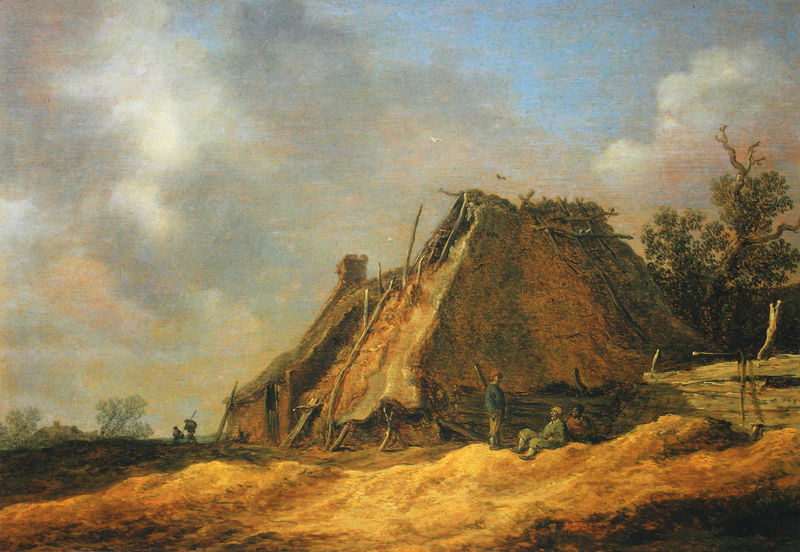
Titel: Gehöft mit Bauern
Künstler: Jan van Goyen
Standort: New York
Institution: Privatsammlung
Schlagwörter: baum, blau, himmel, mann, wolken, bäume, gelb, impressionismus, landschaft, menschen, ocker, sitzen, äste, abend, braun, frau, grau, hell, holz, licht, männer, stroh, weiss, gras, haus, zaun, malerei, bild, öl, ast, natur, hütte, boden, land, realismus, personen, person, rosa, bauern, genre, kamin, sack, schornstein, stock, hellblau, naturalismus, ernte, heu, fels, bauernhof, pause, rast, realistisch, warten, leuchten, stangen, scheune, strohdach, einöde, wandern, heuhaufen, karg, wanderer, armut, sitzne, stadl